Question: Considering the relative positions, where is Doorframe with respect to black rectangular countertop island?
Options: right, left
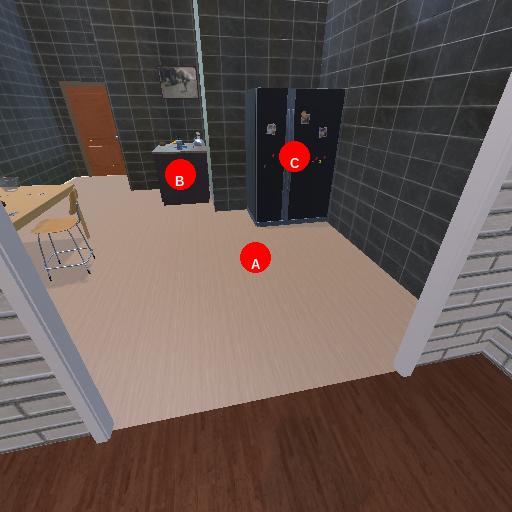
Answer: right